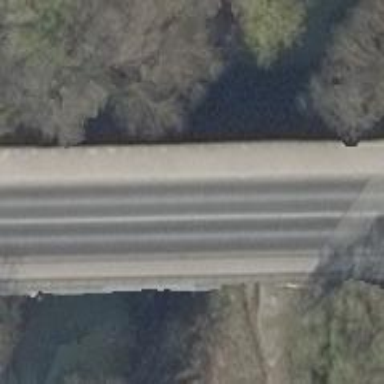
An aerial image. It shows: There is bridge in the image.